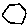
Label: hexagon